Field crop: maize
Growth stage: 2
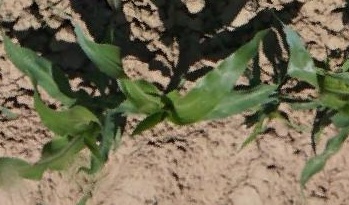
Species: maize